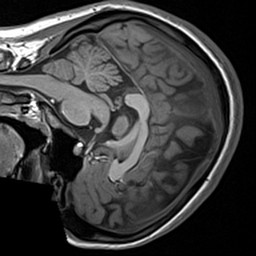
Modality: T1w
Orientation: sagittal
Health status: healthy
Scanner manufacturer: siemens
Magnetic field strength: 3 T
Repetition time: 1.9 s
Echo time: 0.00227 s